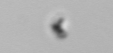
Label: detritus